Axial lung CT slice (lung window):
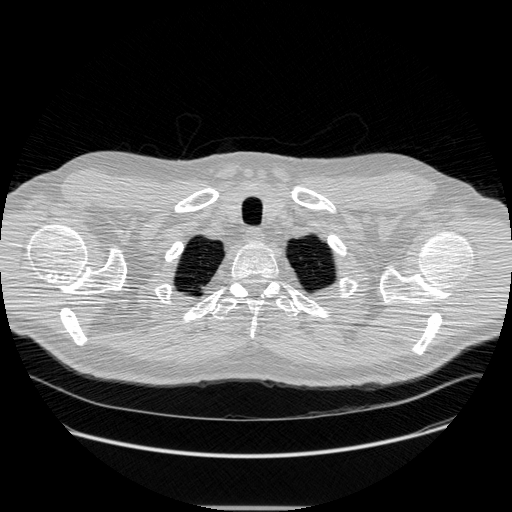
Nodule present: no